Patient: sex F, age 80
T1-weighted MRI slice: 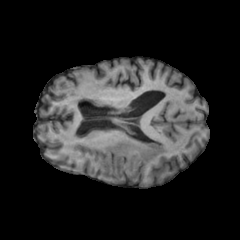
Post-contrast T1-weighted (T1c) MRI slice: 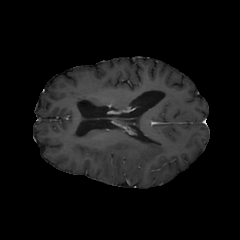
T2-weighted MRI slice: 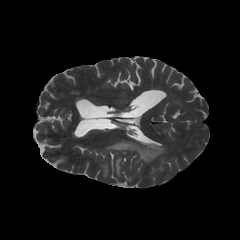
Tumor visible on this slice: yes
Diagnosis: Glioblastoma, IDH-wildtype
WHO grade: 4